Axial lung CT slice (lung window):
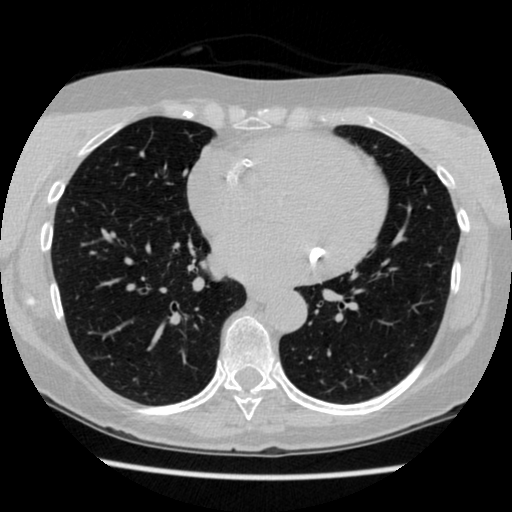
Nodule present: no